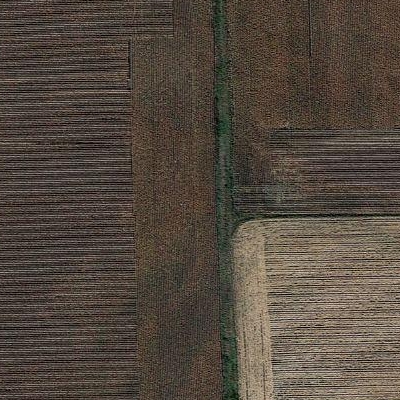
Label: Field